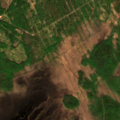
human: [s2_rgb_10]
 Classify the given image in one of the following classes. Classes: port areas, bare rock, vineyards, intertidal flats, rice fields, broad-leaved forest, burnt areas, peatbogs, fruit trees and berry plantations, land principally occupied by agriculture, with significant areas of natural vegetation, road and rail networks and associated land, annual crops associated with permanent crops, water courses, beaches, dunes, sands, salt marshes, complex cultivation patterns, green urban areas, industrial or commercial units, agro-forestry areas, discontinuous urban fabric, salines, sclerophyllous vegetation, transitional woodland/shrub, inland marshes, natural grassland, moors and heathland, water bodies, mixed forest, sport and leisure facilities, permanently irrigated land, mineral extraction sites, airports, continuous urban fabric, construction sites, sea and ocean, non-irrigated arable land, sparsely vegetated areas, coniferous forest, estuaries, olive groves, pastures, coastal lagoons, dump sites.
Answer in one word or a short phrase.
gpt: mixed forest, transitional woodland/shrub, peatbogs